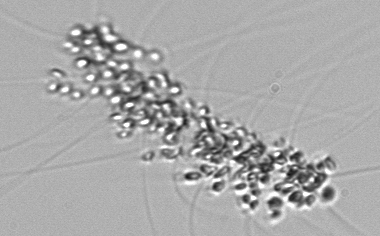
Label: Chaetoceros_didymus_TAG_external_flagellate